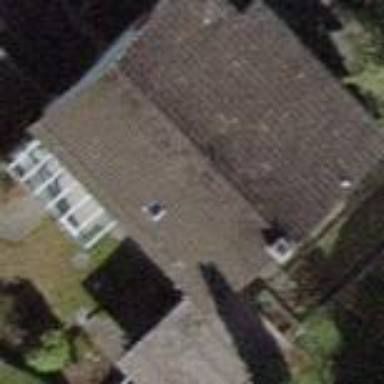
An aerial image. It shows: Building with tiled roof.